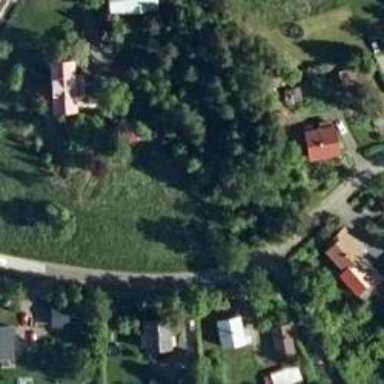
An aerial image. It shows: Charming neighbourhood.